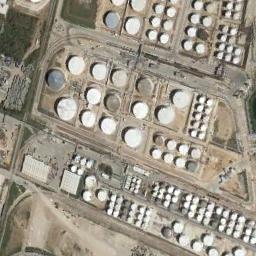
Label: storage tanks